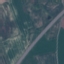
Land use / land cover: Highway